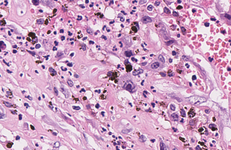
Tumor epithelial tissue: yes
Tumor-associated stroma tissue: yes
Normal tissue: no